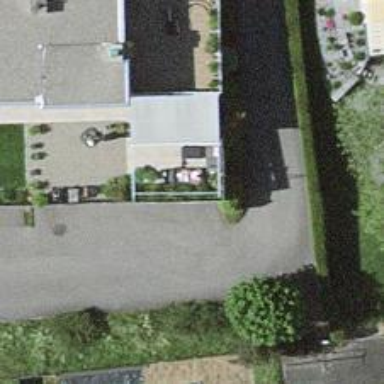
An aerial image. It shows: Parking entrance.